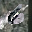
Label: 6